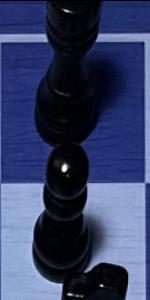
Label: Pawn_Black